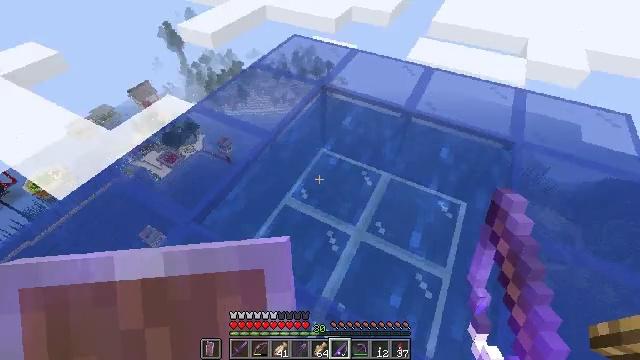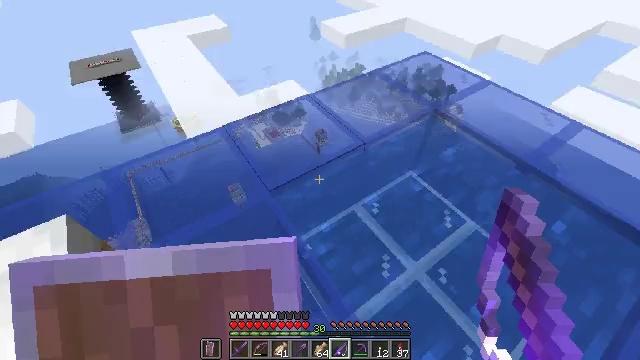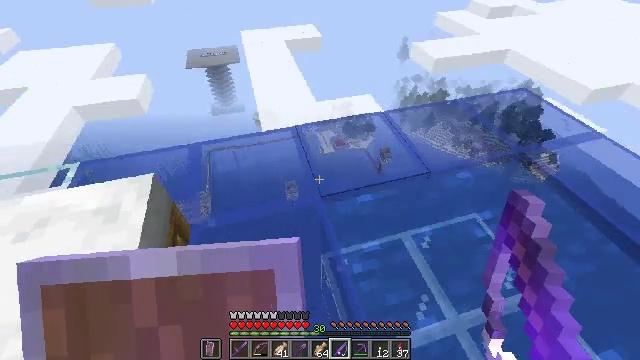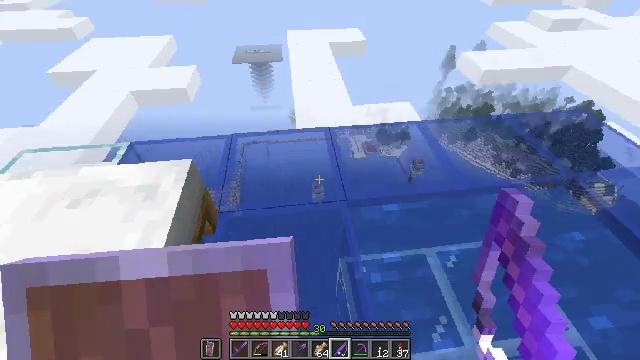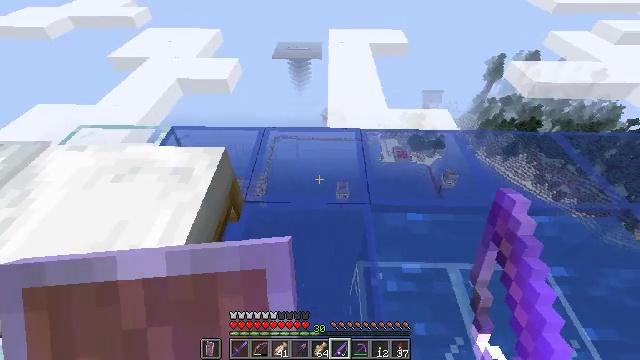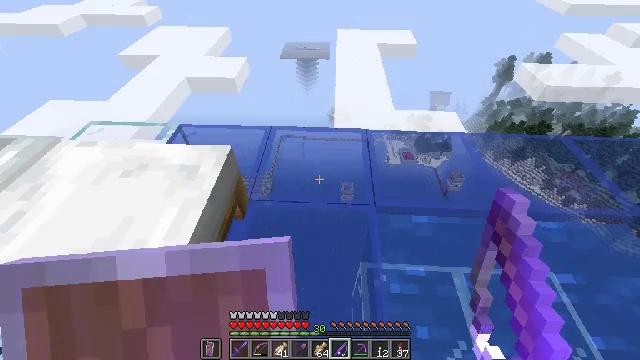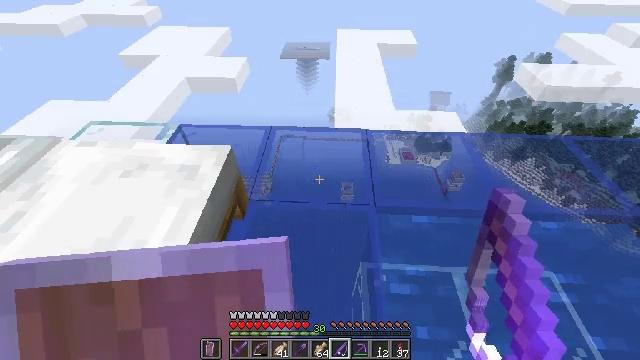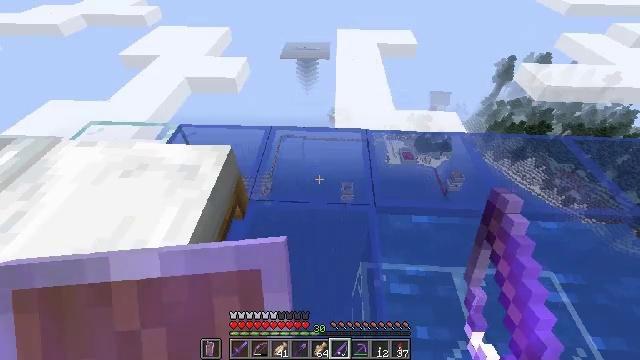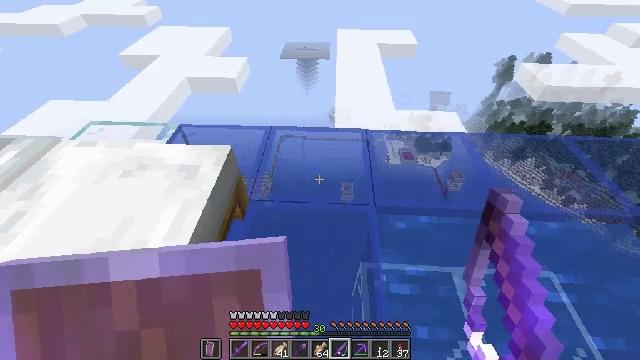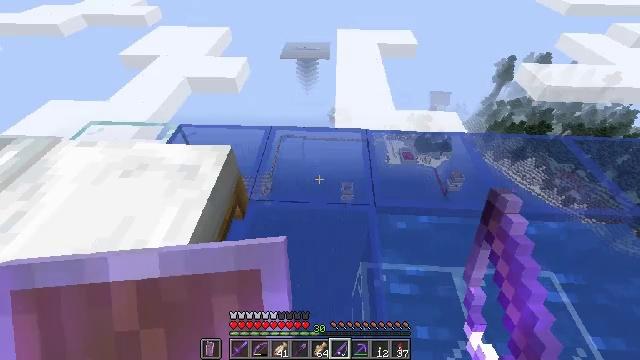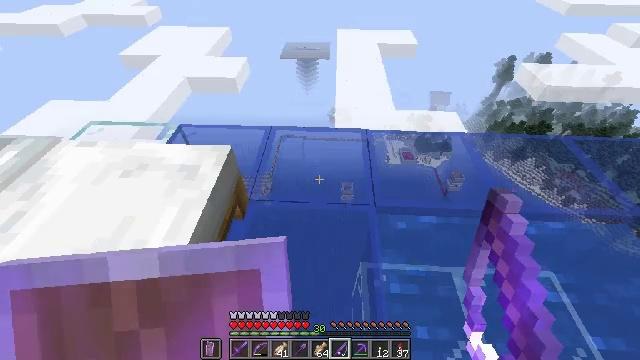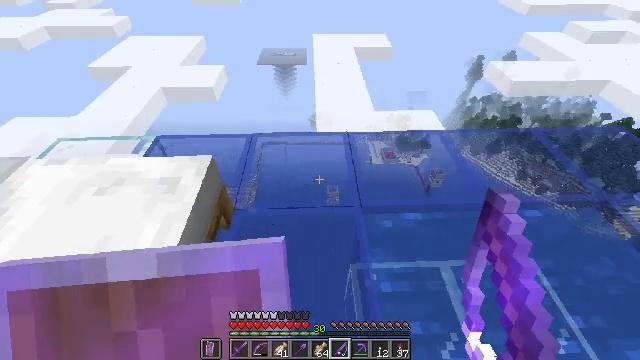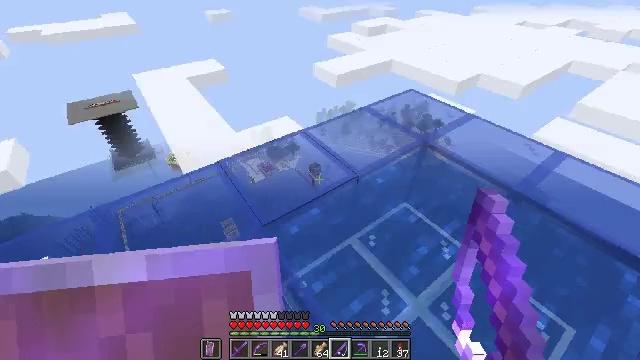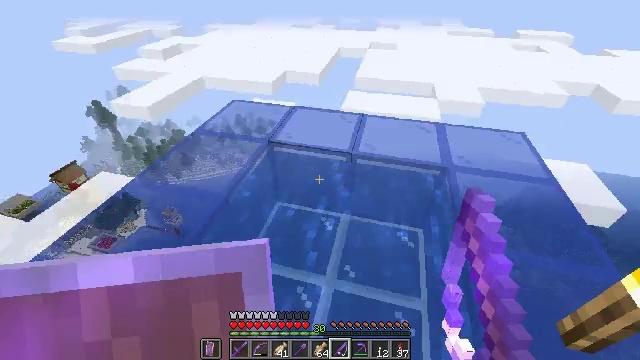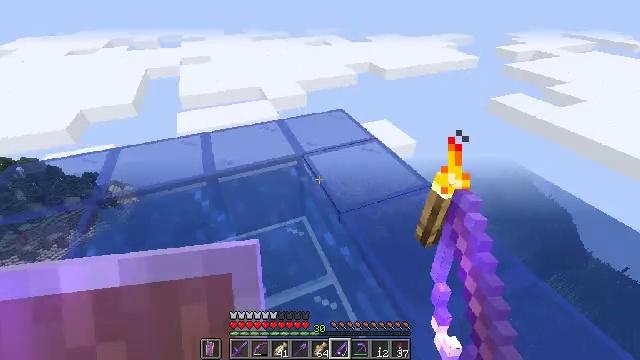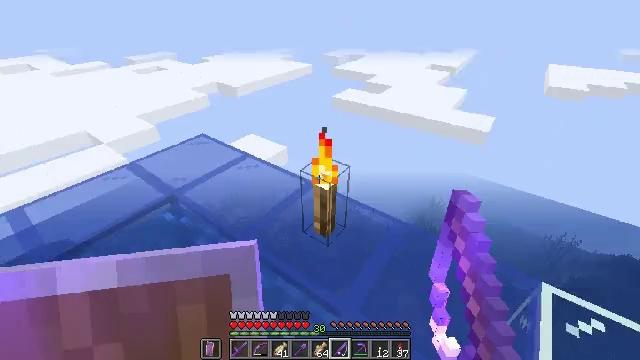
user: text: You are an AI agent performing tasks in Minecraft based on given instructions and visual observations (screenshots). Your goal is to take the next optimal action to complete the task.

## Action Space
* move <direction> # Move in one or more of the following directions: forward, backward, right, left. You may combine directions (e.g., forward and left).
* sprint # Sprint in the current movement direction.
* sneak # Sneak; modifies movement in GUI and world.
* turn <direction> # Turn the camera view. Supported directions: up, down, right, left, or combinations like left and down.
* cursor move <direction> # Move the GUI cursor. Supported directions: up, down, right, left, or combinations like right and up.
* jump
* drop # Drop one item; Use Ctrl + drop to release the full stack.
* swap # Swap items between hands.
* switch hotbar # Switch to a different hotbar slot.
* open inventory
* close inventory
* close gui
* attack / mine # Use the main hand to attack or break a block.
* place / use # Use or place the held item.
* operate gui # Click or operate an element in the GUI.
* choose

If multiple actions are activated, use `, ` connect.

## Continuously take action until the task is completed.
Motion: motion action
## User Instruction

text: Drop a bowl.
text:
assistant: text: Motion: turn left and up
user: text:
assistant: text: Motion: turn left and up
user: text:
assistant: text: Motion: turn left
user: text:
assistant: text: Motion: turn left
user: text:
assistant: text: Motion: turn left
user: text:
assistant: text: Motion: no_op
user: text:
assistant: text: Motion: no_op
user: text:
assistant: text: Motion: no_op
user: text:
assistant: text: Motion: no_op
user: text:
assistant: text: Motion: no_op
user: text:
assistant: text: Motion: turn right
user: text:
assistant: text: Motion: turn right and up
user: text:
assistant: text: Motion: turn right and up
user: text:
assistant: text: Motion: turn right and up
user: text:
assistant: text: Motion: turn right and up
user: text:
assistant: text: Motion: turn right and up
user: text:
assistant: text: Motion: turn right
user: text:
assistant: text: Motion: no_op
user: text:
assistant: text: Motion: no_op
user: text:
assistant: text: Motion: no_op
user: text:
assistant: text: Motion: no_op
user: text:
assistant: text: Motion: no_op
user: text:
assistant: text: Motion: no_op
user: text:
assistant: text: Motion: no_op
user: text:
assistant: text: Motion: turn right
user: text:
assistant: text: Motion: turn right
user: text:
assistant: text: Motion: turn right
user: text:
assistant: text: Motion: turn right and down
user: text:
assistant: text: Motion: turn right
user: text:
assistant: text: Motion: turn right